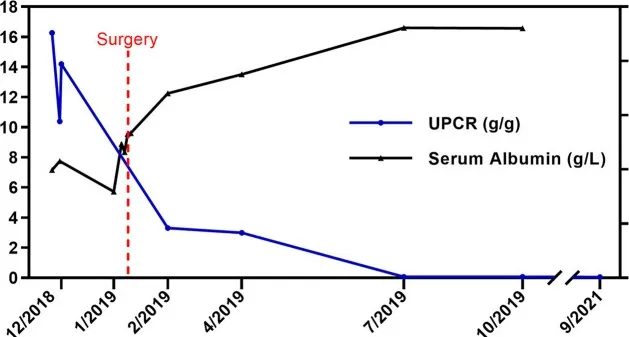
Clinical course of the patient. UPCR(blue line) and serum albumin (black line) changes before and after total thyroidectomy. Both UPCR and serum albumin normalized 6 months after the surgery (There was no spot urine or 24-h urine sample test performed in January 2019).
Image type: pathology (immunostaining)